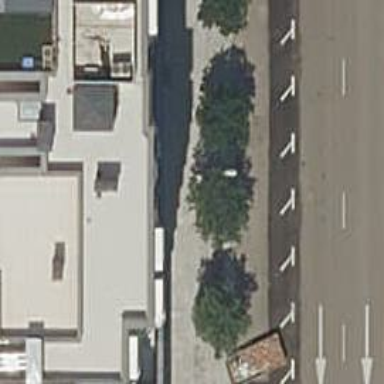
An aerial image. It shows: Cafe.